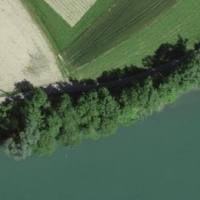
EUNIS habitat code: 15
Species observed at this site:
Allium ursinum